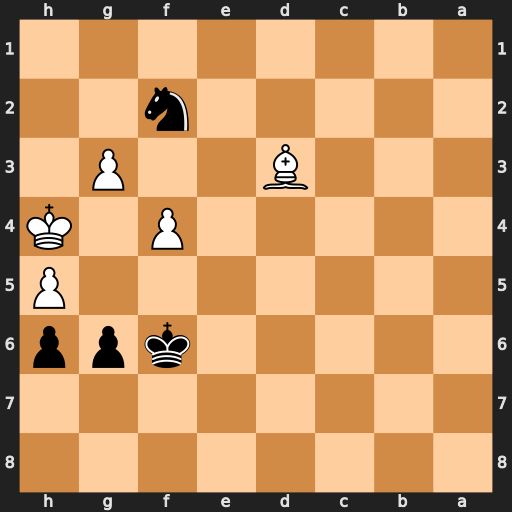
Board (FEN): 8/8/5kpp/7P/5P1K/3B2P1/5n2/8
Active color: b
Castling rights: -
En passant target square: -
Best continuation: g5+ fxg5+ hxg5#